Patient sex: M
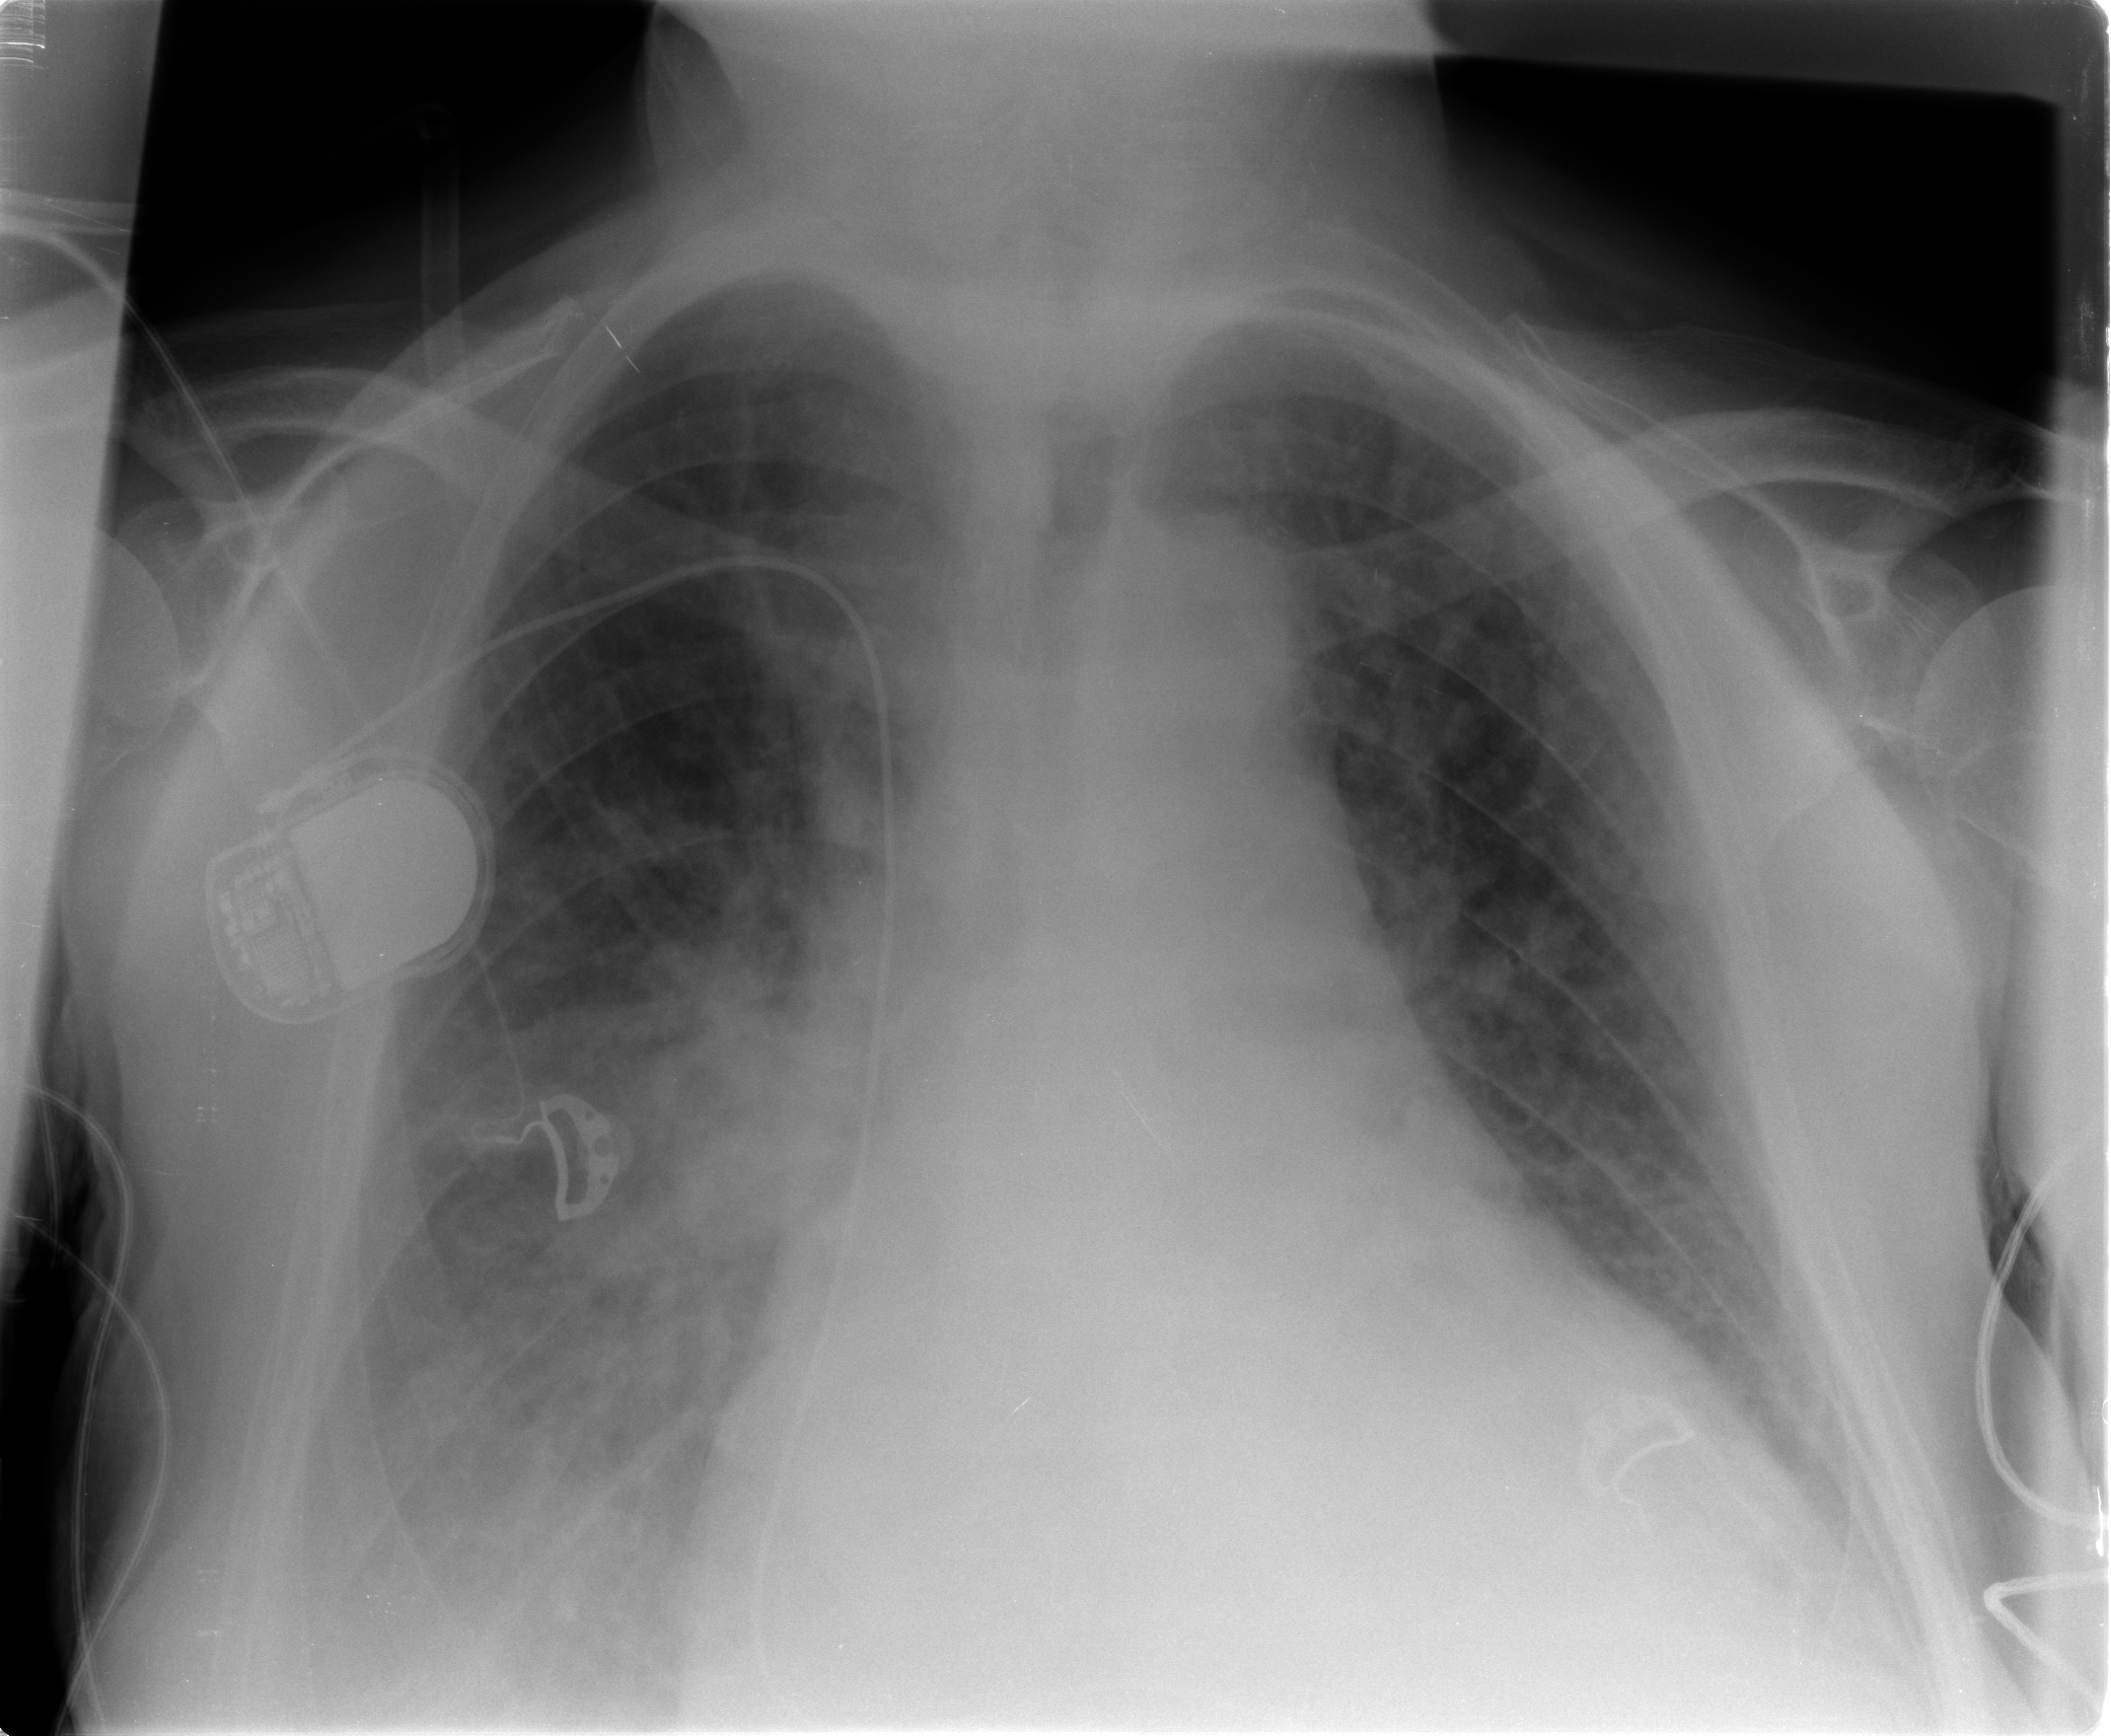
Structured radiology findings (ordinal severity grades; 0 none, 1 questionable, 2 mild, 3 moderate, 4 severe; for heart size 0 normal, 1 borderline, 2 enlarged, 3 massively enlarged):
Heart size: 3
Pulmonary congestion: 3
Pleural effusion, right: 2
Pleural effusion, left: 2
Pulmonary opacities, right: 3
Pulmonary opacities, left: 2
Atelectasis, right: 3
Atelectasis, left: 2